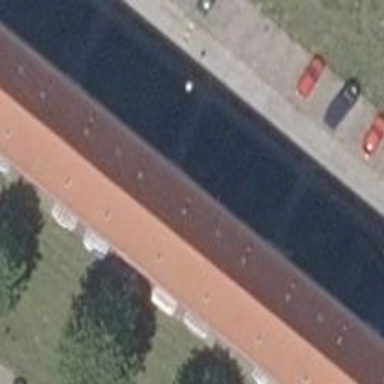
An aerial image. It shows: Gabled roof of red roof tiles covering apartment building.